Question: I'm trying to write an extension for visual studio, but I'm completely new to typescript and visual studio code.
In fact I'm trying to write an extension similar to activate-power-mode for atom :

All the logic is already implemented but I can't find how I could go about creating custom UI and if it's even possible with a simple extension.
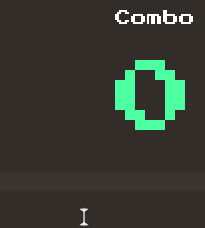
Answer: No, this isn't possible with VS Code's extension model. Extensions run in a separate process and only have access to the editor via specific APIs. See <URL>